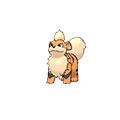
Pok\u00e9mon: growlithe